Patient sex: F
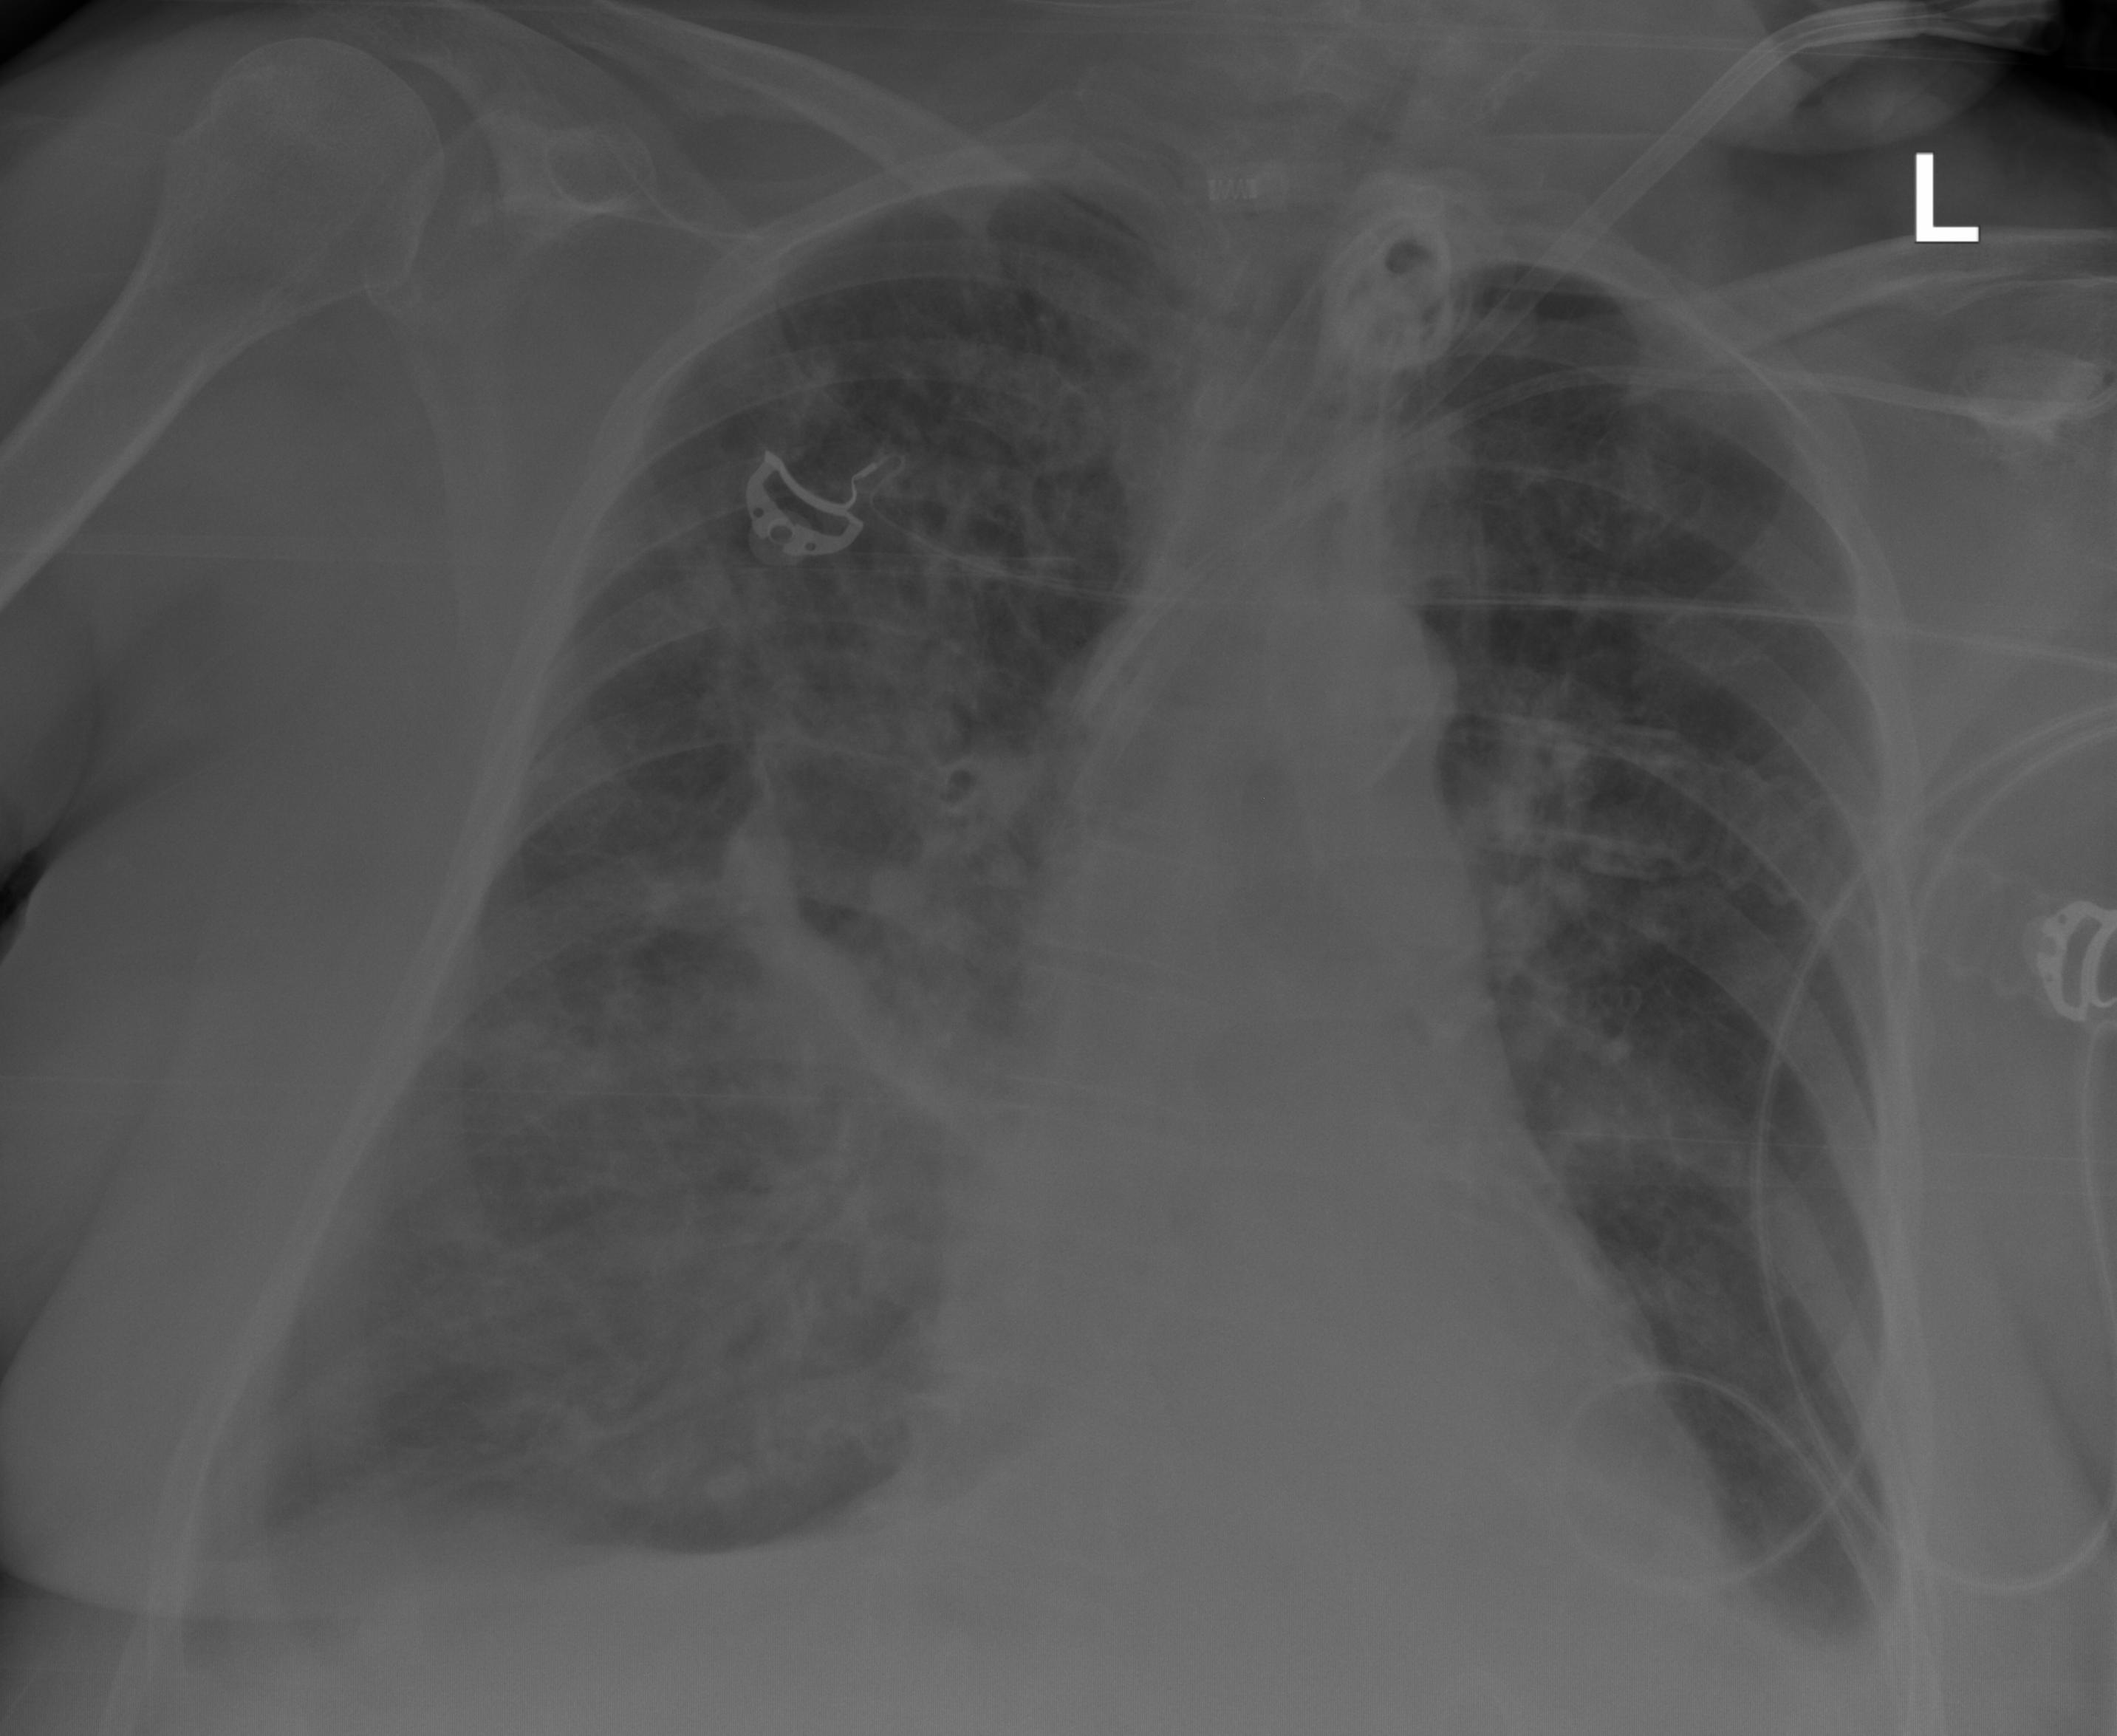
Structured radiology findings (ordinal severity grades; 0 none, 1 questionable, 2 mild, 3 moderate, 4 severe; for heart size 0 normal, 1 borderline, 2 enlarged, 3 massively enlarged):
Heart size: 0
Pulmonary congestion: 2
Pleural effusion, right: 2
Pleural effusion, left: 2
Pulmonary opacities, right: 3
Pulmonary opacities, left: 2
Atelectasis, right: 2
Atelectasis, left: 0